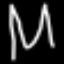
Label: fork